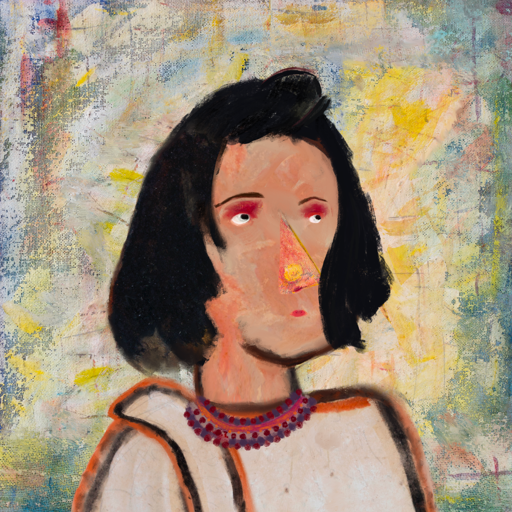
Background: Irani, Head And Neck Side: Roy_Bahadur, Face Side: Irani, Bust: Roy_Bahadur, Hair Side: Mosgoul, Head Accessory: Blank, Second Necklace: Blank, Necklace: Roy_Bahadur, Baby: Blank